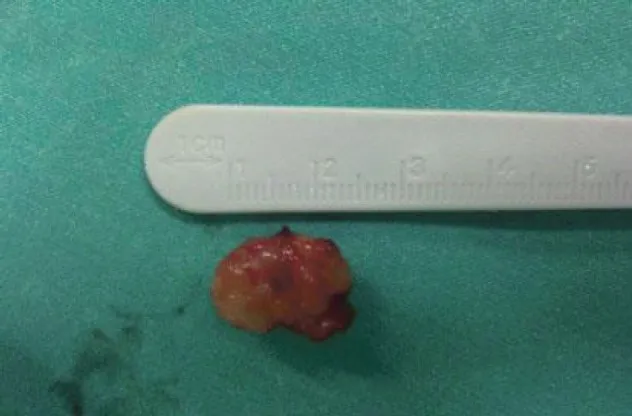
Grossly, the tumor was firmly attached to the left true vocal cord and presented to be nodular, measuring in diameter 1.7 x 1.1 x 0.7 cm.
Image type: medical_photograph (other_medical_photograph)